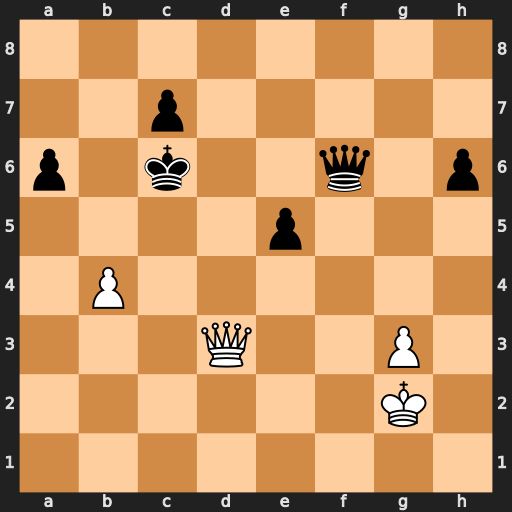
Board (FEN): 8/2p5/p1k2q1p/4p3/1P6/3Q2P1/6K1/8
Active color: w
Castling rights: -
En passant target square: -
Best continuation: Qxa6+ Kd5 Qxf6